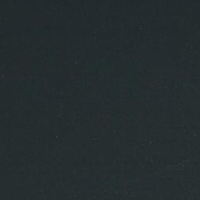
EUNIS habitat code: 14
Species observed at this site:
Cygnus olor